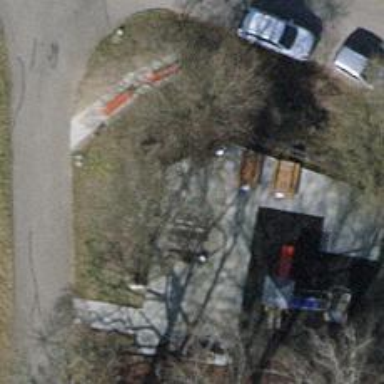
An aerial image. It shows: Picnic table located in leisure land area.